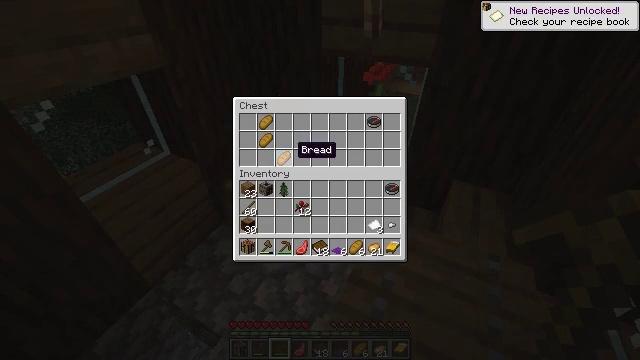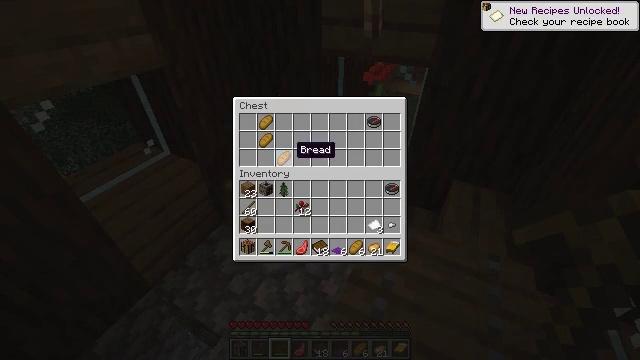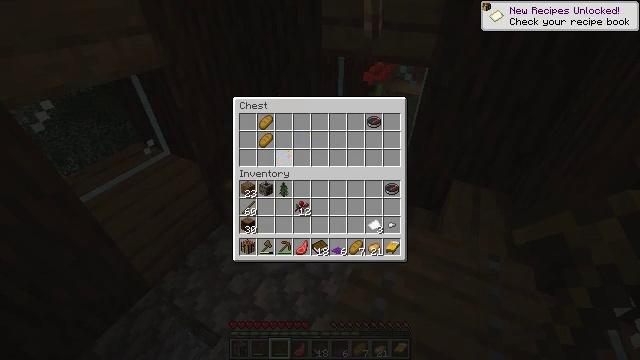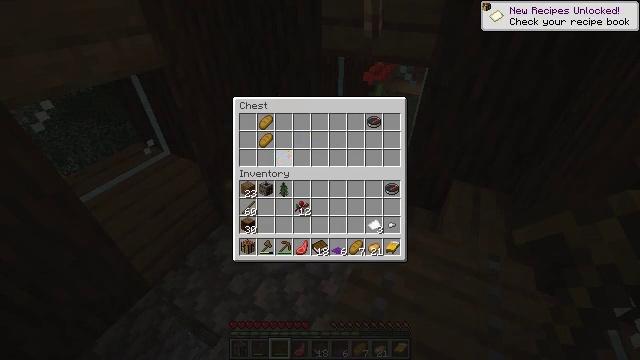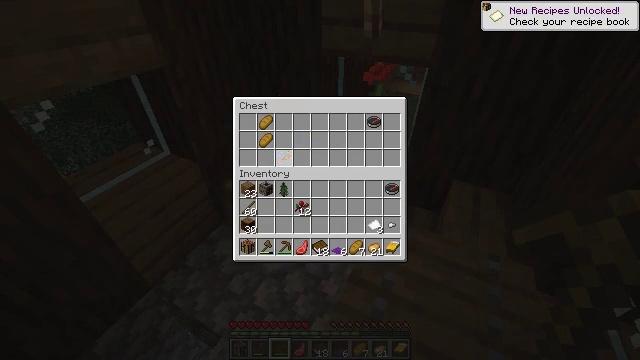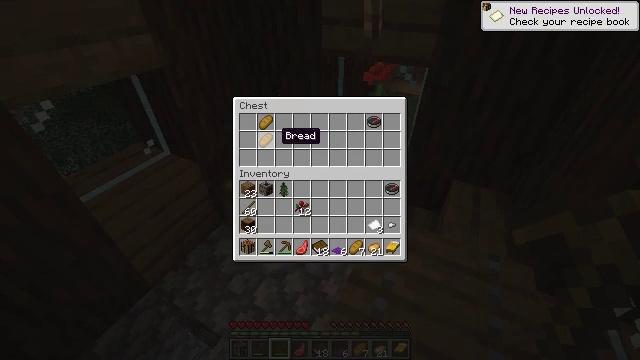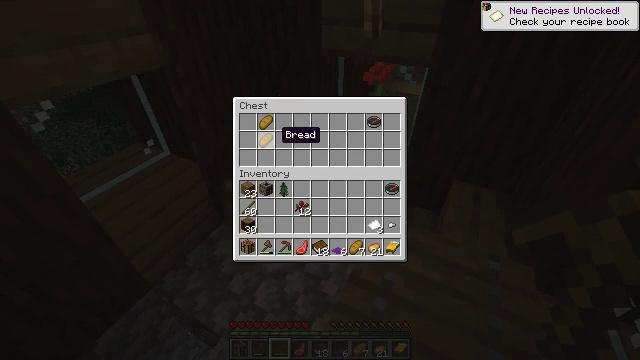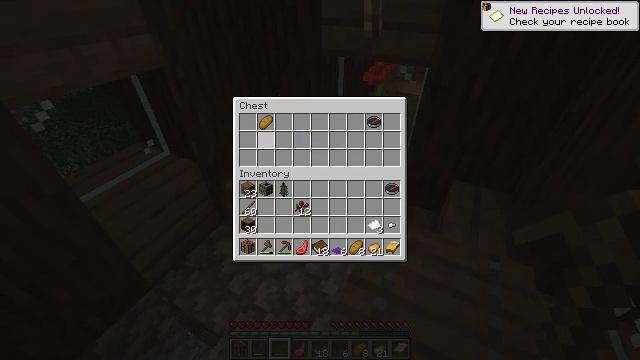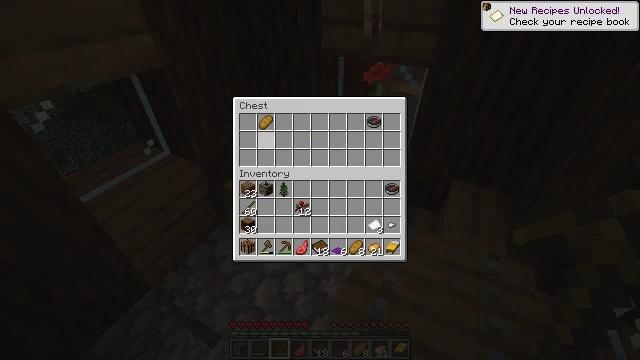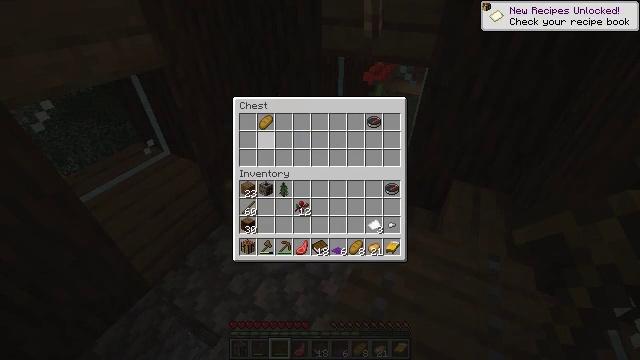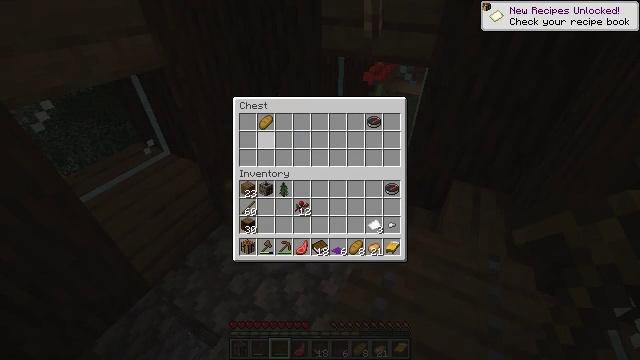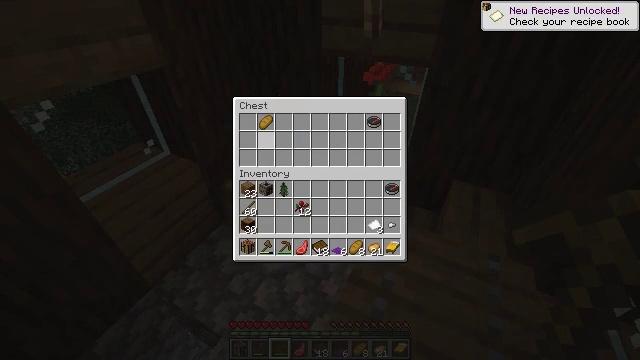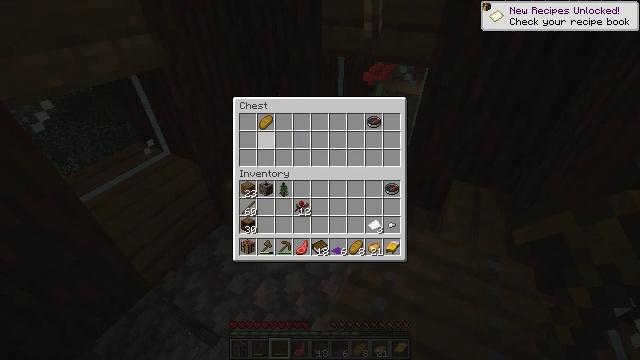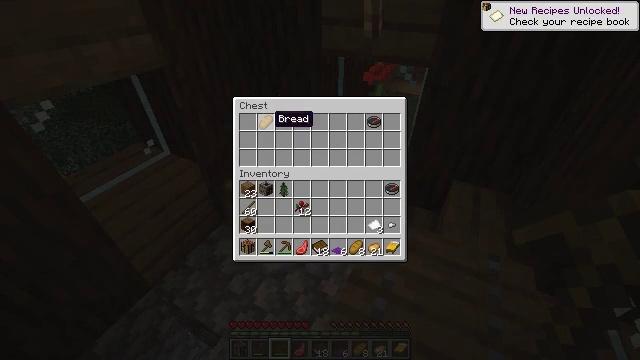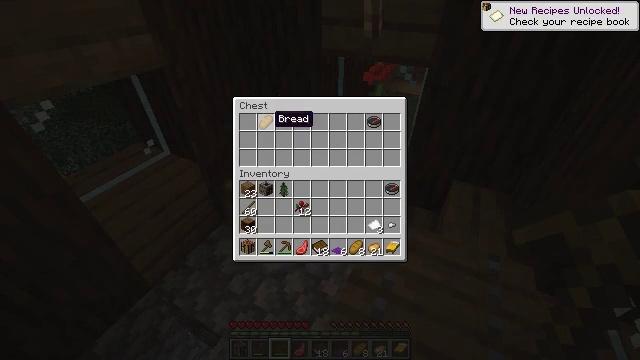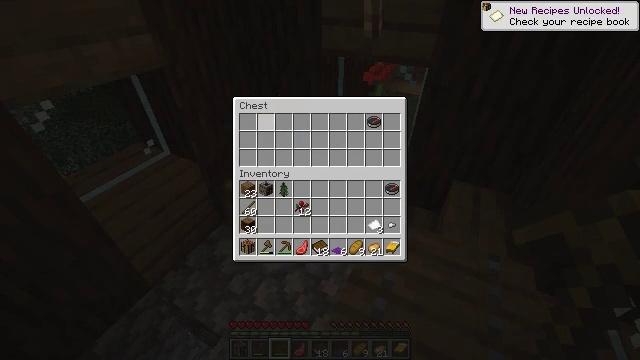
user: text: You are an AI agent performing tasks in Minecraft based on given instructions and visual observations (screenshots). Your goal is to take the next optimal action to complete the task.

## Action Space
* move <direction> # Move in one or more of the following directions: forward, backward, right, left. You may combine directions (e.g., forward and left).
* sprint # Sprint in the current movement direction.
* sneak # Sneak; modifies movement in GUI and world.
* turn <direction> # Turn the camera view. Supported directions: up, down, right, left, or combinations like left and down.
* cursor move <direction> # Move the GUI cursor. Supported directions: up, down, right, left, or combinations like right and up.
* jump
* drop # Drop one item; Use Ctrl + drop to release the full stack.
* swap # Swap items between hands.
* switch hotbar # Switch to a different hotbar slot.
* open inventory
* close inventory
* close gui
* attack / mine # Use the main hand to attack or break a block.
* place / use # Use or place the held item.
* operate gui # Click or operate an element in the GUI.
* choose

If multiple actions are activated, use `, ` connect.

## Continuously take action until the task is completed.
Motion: motion action
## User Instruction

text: Pick up the purple carpet from the ground.
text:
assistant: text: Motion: sneak
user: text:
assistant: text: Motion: sneak, operate gui
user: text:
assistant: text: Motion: sneak, operate gui
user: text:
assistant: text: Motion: sneak
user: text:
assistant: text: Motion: sneak, cursor move up
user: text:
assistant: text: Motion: sneak
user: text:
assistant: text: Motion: sneak, operate gui
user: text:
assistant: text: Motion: sneak, operate gui
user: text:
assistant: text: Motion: sneak
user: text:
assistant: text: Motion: sneak
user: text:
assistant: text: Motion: sneak, operate gui
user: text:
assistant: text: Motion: sneak, operate gui
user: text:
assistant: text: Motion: sneak, operate gui
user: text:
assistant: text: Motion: sneak
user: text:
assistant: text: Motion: sneak, operate gui
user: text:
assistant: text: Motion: sneak, operate gui
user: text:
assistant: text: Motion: sneak
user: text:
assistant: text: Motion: sneak
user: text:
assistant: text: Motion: sneak
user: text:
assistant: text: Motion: sneak
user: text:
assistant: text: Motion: move forward, close gui
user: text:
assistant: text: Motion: move forward, turn left and down, open inventory
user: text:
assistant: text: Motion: move forward and move left, turn left and down, open inventory
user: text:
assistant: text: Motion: move forward and move left, turn left and down
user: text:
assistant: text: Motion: move forward and move left, turn left and down
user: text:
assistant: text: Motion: move forward and move left, turn left and down
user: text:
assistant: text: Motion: move forward and move left
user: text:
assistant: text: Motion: move forward and move left
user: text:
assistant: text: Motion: move forward and move left
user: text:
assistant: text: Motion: move forward and move left